Aerial crown-view tile of a tropical tree (Barro Colorado Island, Panama), acquired 20250217:
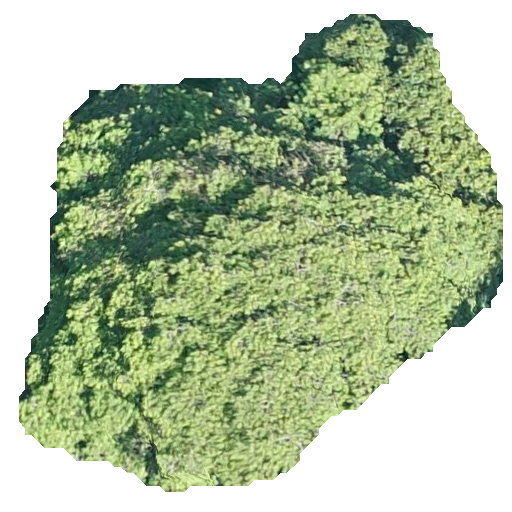
Species: Virola surinamensis
GBIF accepted scientific name: Virola surinamensis
Crown area: 236.215 m²